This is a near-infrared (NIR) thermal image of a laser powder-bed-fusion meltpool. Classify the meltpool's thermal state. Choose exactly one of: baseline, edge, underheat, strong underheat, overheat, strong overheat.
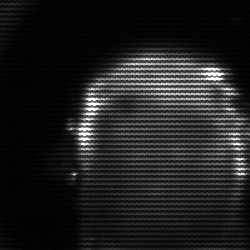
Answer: baseline